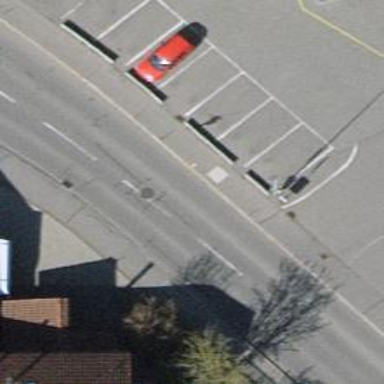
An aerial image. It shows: Bus stop with platform for public transport.